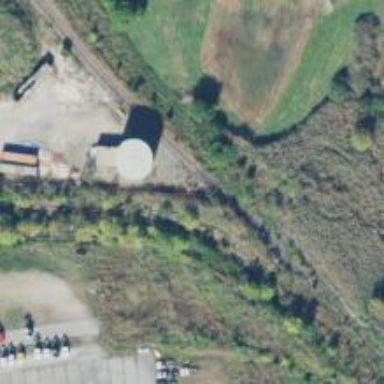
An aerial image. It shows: Disused railway spur line.